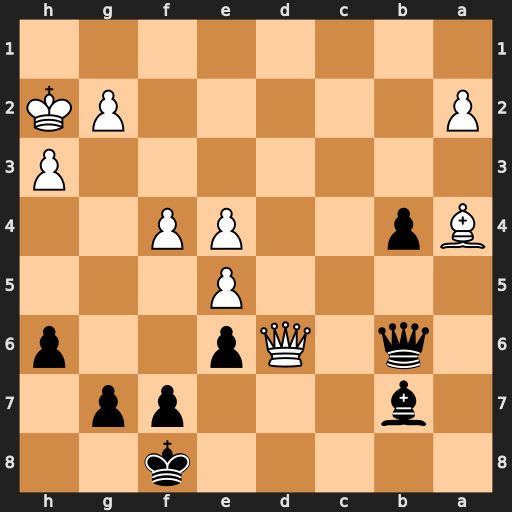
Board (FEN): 5k2/1b3pp1/1q1Qp2p/4P3/Bp2PP2/7P/P5PK/8
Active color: b
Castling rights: -
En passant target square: -
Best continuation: Qxd6 exd6 Bxe4